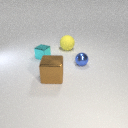
small blue metal sphere to the right of large brown metal cube